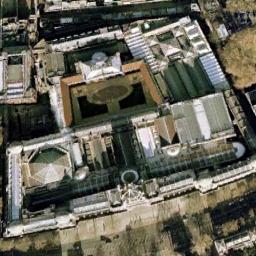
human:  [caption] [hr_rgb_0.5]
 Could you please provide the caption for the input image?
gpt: A grand cathedral with many white-roofed buildings .

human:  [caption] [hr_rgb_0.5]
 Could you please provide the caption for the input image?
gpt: This is a church, Divided into two rectangular parts .

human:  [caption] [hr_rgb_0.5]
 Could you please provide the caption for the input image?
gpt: The church is surrounded by many buildings .

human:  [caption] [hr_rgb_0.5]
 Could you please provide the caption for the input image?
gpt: The church with some towers of different shapes has some yards .

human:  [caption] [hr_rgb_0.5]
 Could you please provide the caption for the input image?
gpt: There are many buildings near the church .